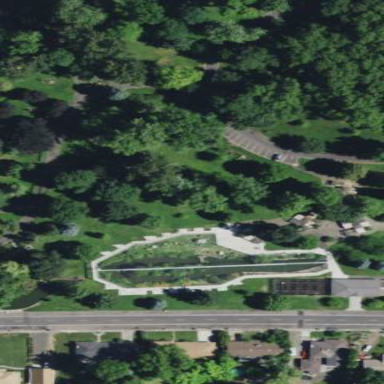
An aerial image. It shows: Aviary in the zoo.